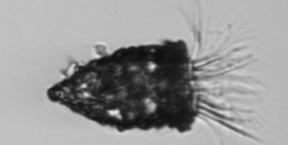
Label: Tintinnopsis